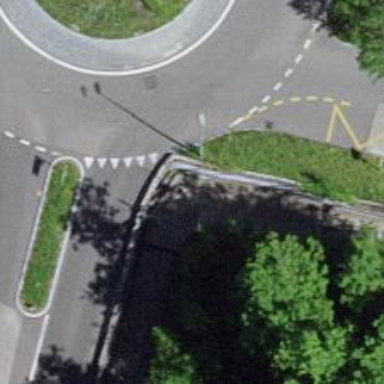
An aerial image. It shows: Asphalt footway.